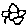
Label: flower